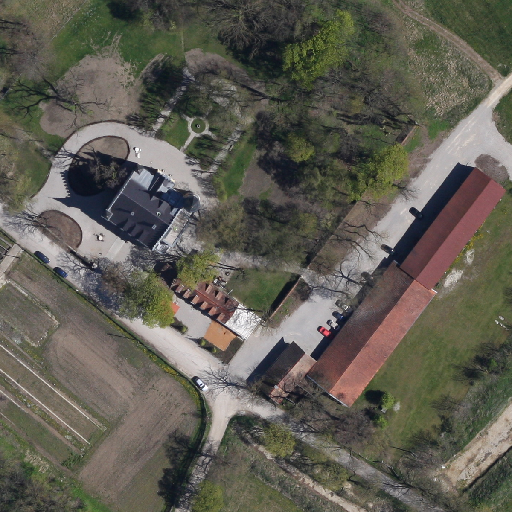
Referring expression: paved road